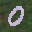
Label: 0